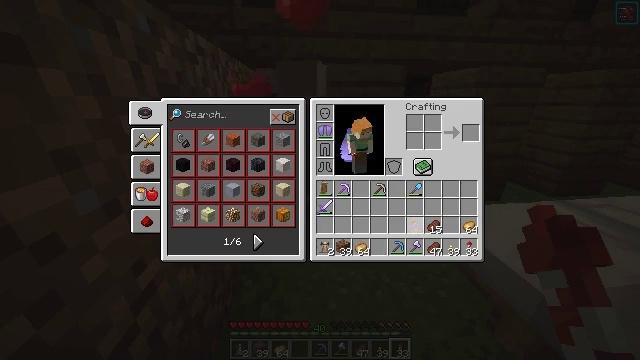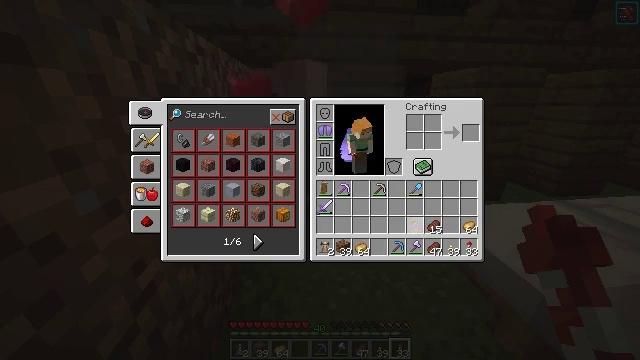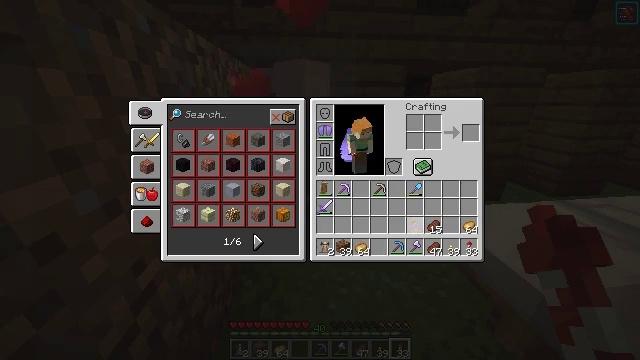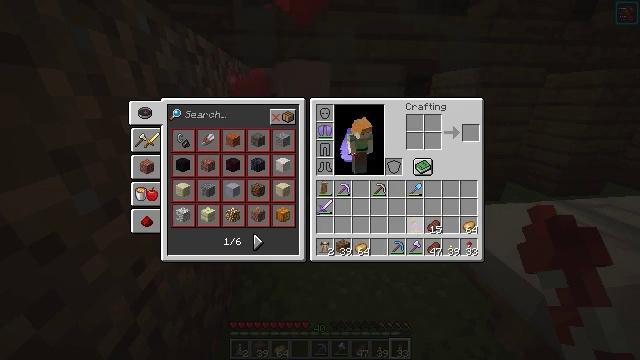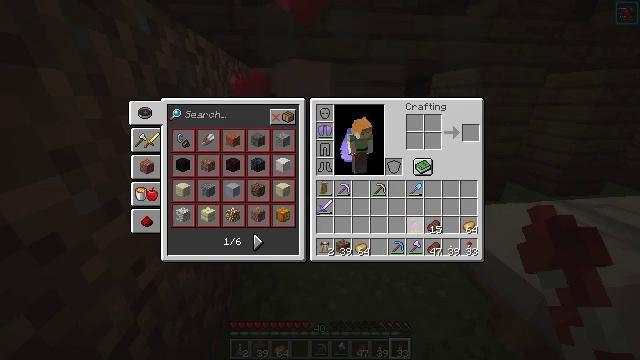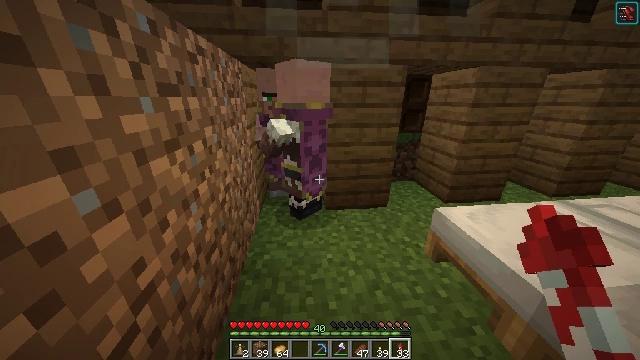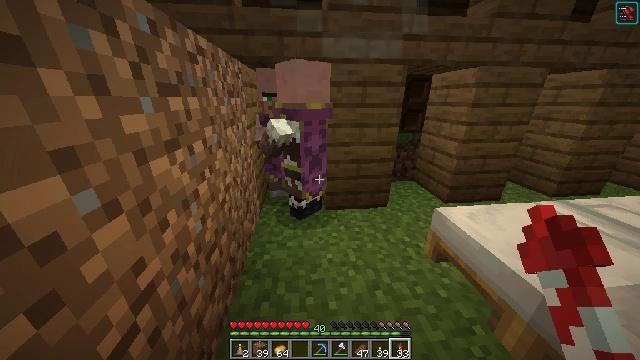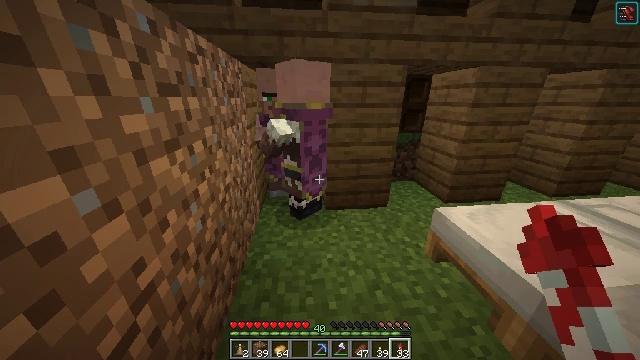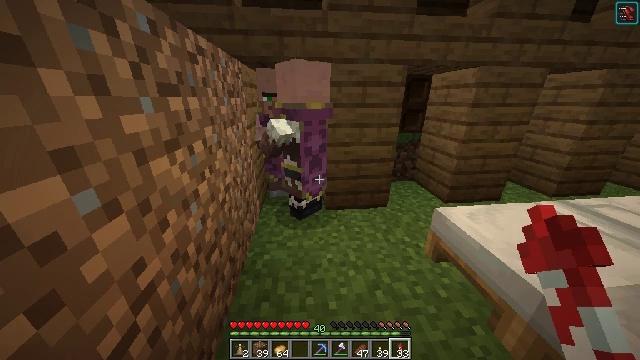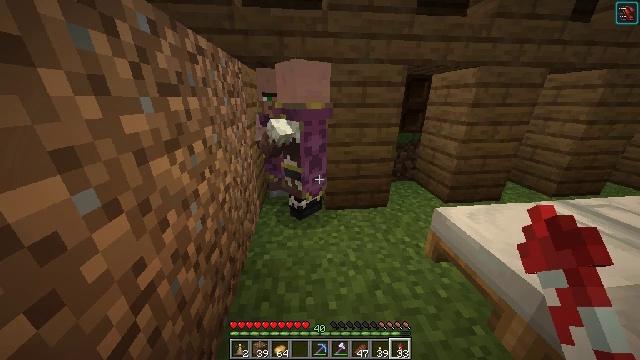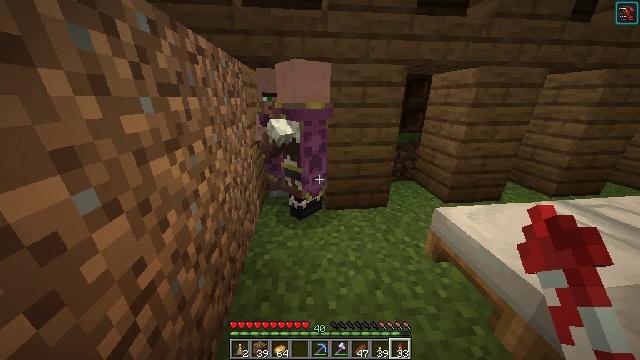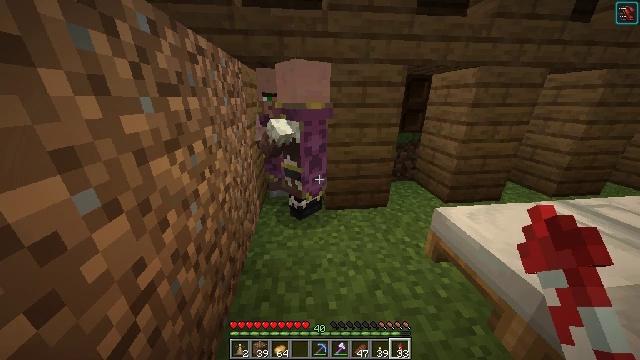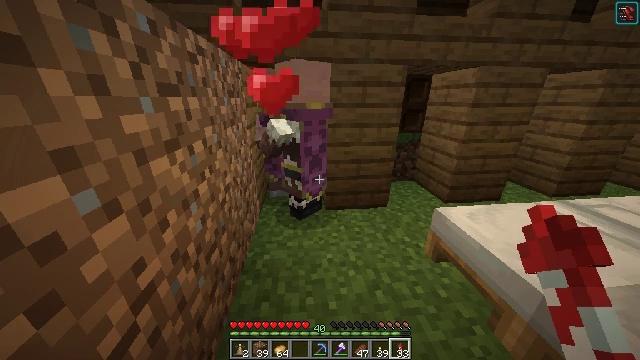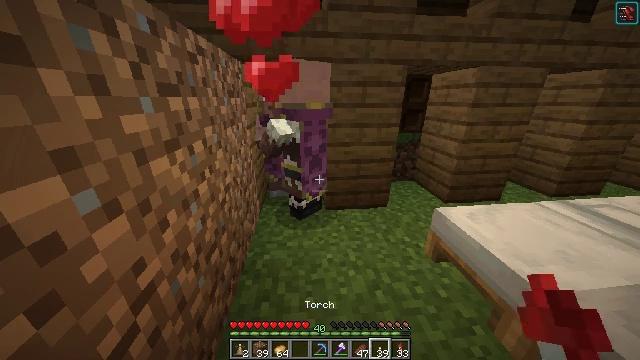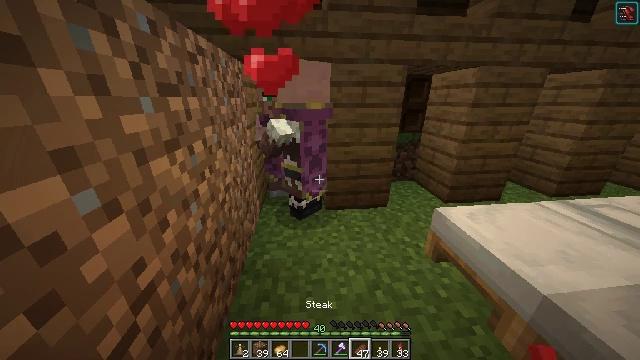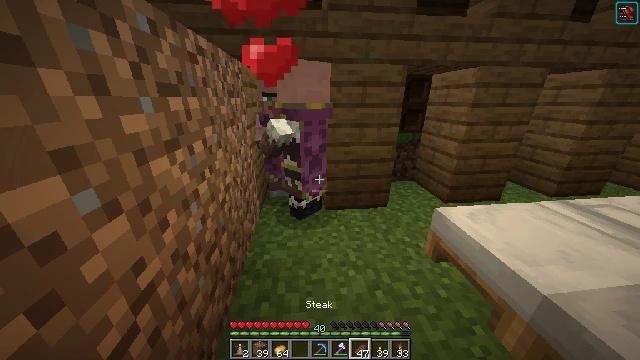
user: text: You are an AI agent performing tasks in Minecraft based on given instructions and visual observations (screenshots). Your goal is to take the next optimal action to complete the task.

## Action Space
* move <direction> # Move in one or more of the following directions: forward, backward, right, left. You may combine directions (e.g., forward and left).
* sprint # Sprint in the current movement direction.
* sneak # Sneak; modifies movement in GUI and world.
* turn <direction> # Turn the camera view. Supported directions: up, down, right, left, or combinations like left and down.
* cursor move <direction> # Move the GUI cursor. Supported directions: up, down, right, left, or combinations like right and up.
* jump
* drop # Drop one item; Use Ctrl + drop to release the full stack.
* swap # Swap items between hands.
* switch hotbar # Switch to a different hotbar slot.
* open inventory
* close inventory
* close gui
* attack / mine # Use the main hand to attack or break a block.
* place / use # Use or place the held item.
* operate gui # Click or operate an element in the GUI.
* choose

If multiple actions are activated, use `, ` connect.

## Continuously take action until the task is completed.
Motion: motion action
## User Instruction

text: Attack the brewing stand to gather it.
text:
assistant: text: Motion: sneak, choose
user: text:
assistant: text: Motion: sneak, choose
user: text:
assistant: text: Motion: sneak
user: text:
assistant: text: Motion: sneak
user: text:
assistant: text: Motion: close inventory
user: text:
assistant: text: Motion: close inventory
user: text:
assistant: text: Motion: no_op
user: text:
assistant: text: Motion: no_op
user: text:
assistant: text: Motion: no_op
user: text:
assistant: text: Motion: no_op
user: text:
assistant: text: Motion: no_op
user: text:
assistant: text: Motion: no_op
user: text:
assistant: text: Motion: no_op
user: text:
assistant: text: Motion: no_op
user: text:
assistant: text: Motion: no_op
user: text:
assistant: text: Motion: no_op
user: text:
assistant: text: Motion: no_op
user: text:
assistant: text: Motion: no_op
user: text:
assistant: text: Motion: no_op
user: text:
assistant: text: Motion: no_op
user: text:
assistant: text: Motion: no_op
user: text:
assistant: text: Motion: no_op
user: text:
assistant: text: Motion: no_op
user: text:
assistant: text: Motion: no_op
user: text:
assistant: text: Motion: no_op
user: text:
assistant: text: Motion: no_op
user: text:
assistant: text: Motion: no_op
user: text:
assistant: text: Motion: no_op
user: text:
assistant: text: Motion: no_op
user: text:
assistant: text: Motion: no_op